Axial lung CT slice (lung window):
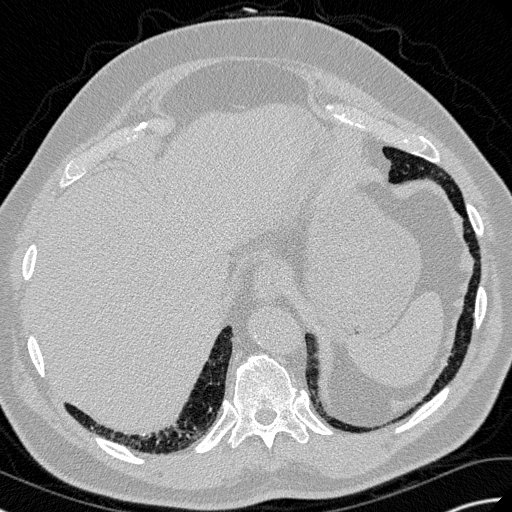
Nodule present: no